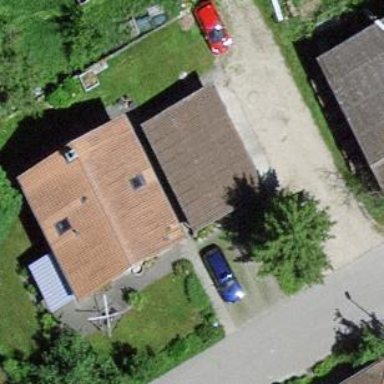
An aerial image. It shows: Garage.